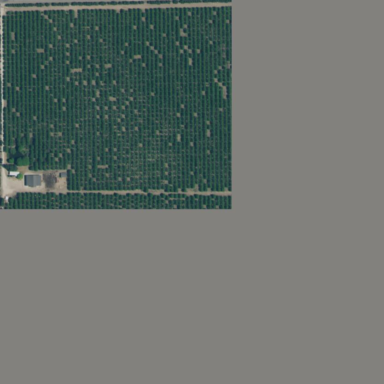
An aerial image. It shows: Orchard.